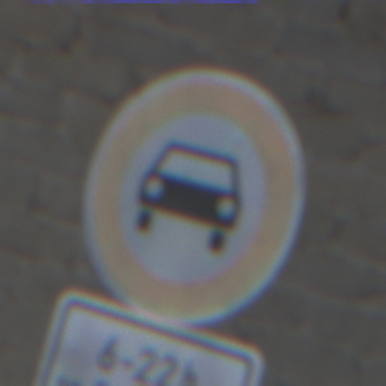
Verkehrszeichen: VerbotKraftwagen
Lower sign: ZeitangabenMitBeschraenkungAufWochentage4
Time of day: SunriseSunset
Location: Outdoor (Nature)
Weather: PartlyCloudy
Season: NotSpecified
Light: Natural